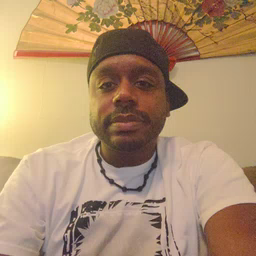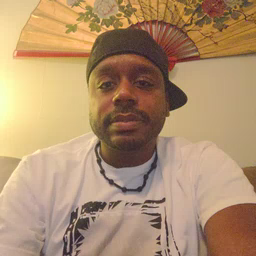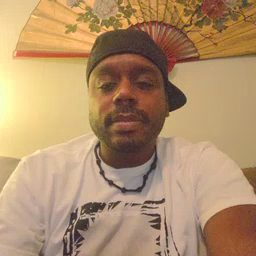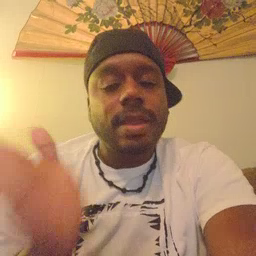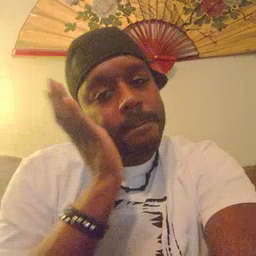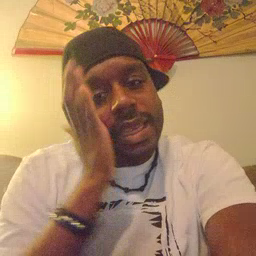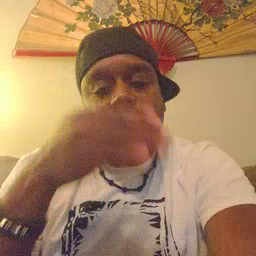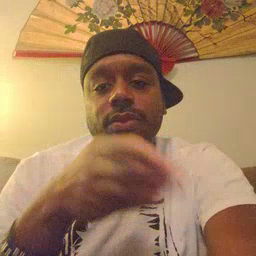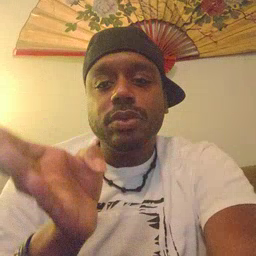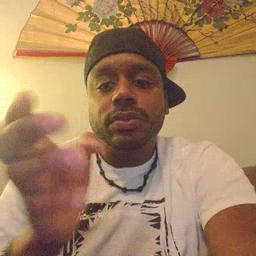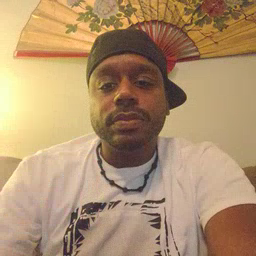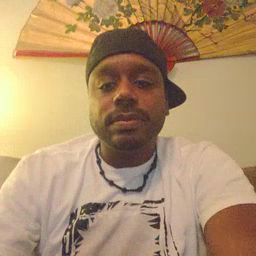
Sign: bedroom